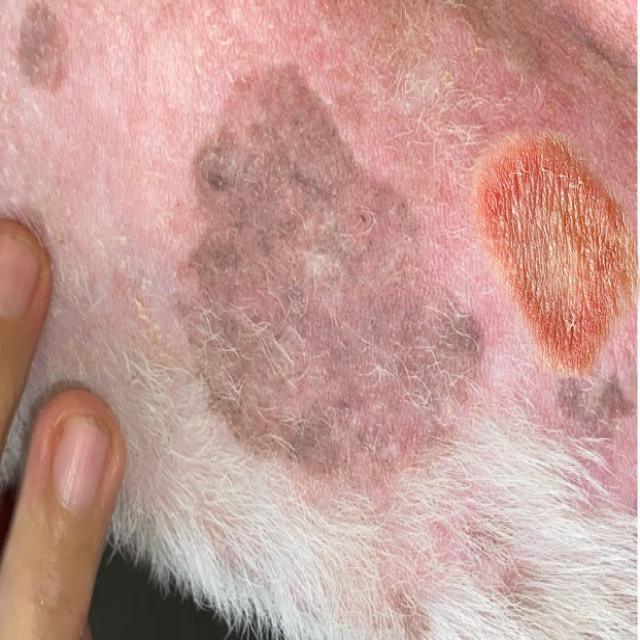
Canine ringworm (Dermatophytosis) — fungal infection caused by Microsporum or Trichophyton. Presents with circular alopecia, scaling, crusting, and broken hairs.